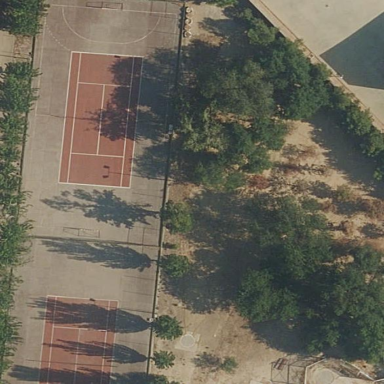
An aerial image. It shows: Tennis court on the leisure land pitch.